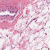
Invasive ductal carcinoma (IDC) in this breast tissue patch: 0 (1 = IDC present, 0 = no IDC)